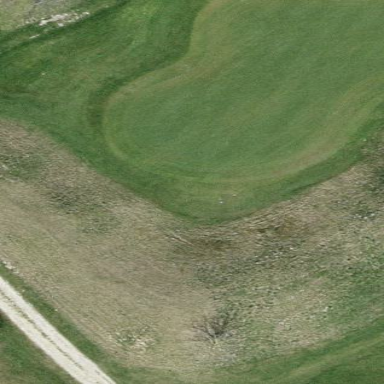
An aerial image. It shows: Golf rough area.